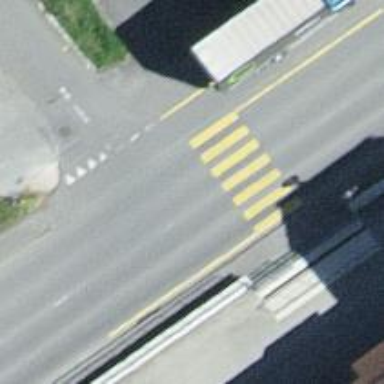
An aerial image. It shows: Marked road crossing.